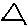
Label: triangle